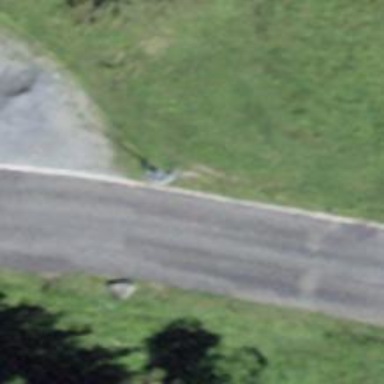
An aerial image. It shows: Lift gate barrier.